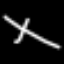
Label: line